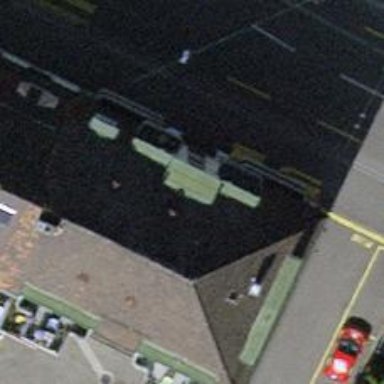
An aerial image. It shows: Fast food establishment.